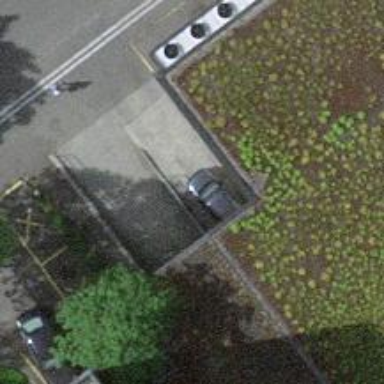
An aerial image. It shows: Parking entrance.